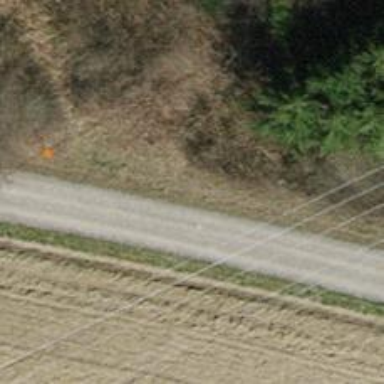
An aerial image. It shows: Pipeline marker.